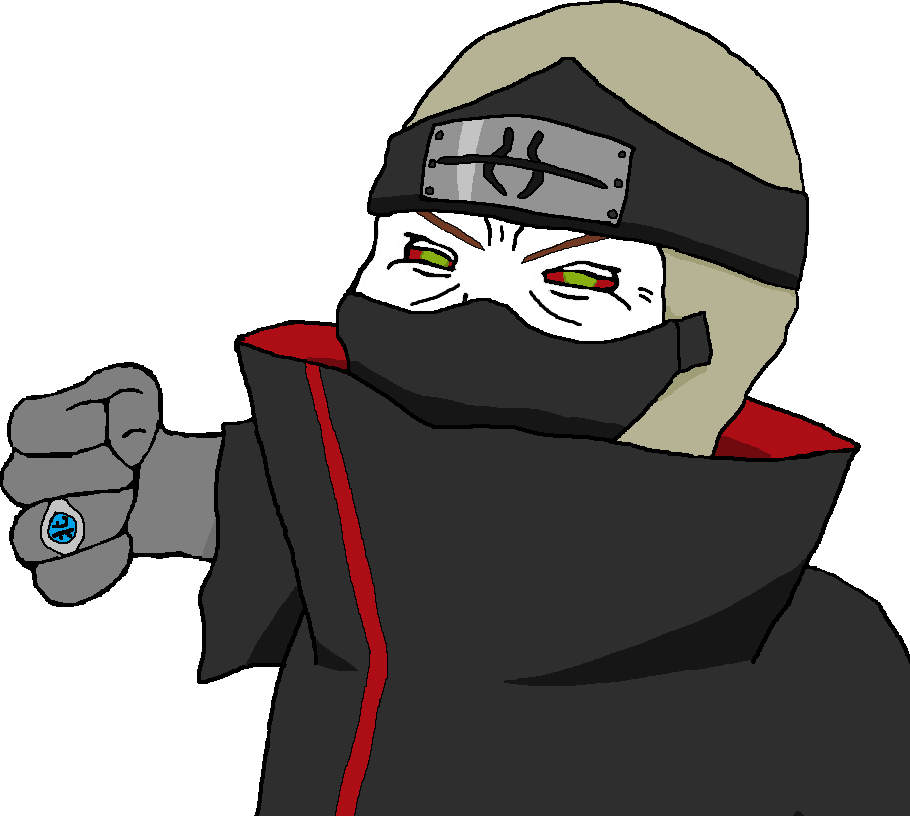
Label: 5_Smugjak